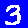
Digit: 3